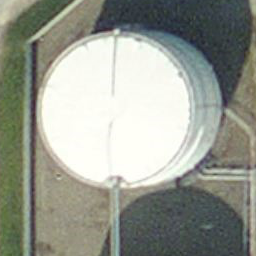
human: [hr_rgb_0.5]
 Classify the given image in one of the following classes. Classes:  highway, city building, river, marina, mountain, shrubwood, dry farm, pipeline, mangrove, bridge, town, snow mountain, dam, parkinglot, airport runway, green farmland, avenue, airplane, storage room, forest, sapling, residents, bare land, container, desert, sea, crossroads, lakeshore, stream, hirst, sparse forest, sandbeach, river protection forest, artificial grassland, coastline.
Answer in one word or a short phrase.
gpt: storage room